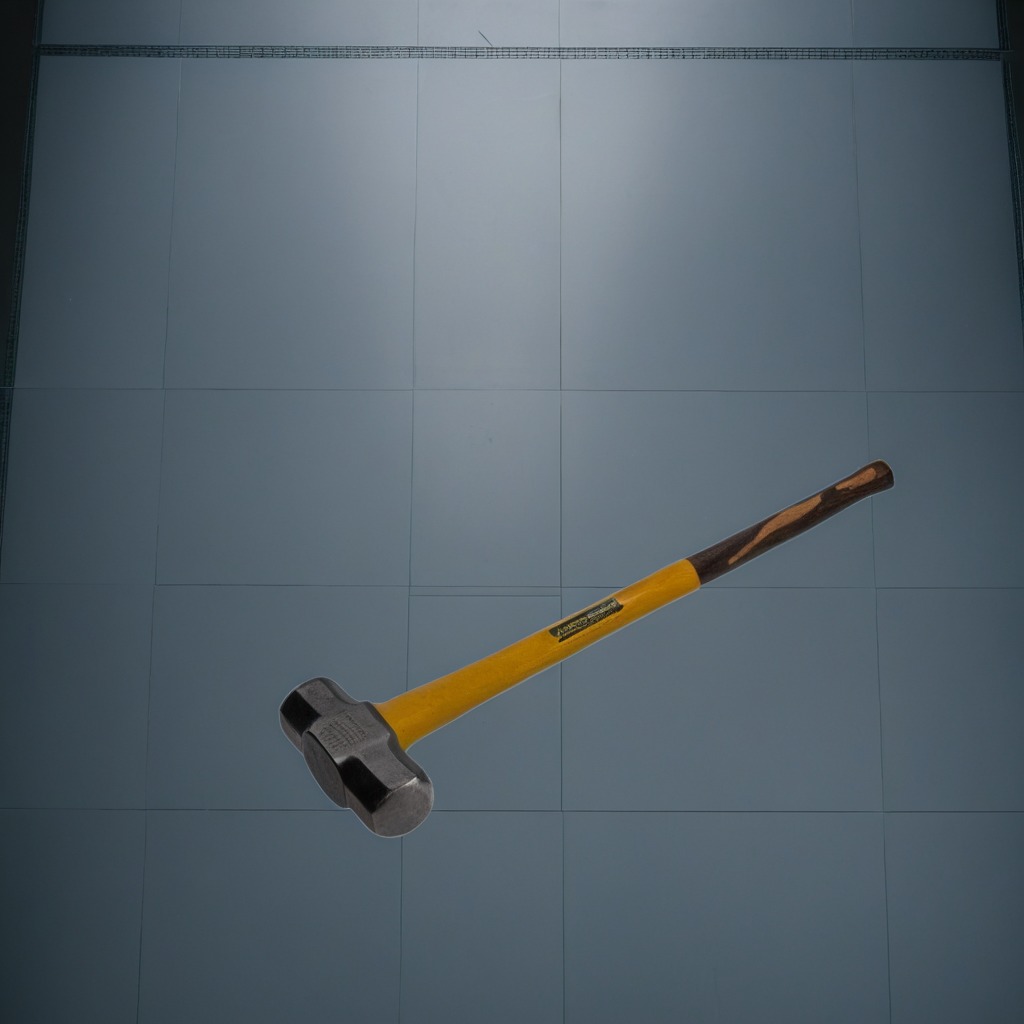
A hammer lying on the toolbox surface in an airplane hangar workshop 8K